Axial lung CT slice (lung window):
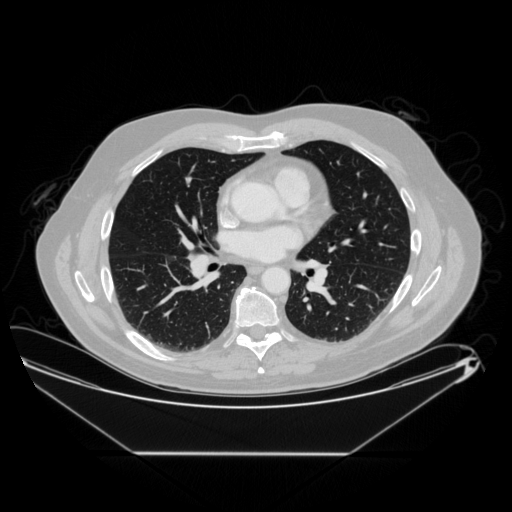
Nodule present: no